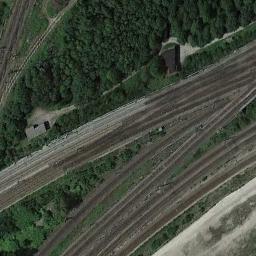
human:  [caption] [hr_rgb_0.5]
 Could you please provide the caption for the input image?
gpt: These railways goes through a forest .

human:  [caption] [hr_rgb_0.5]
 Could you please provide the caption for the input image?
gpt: The railway is next to some trees and grass .

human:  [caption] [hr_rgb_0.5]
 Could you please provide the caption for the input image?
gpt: There are two trains passing by in the picture .

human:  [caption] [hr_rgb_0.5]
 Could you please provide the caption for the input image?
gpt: There are many trees beside the railway .

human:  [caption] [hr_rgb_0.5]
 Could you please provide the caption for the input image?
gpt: There are many green trees beside the railway .